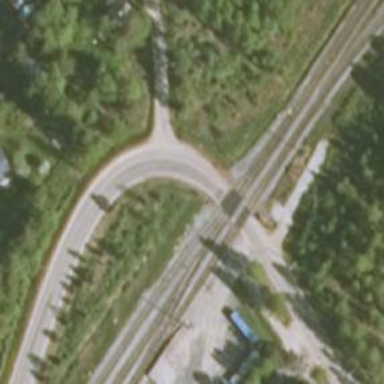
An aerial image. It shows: Rail track of class B1.